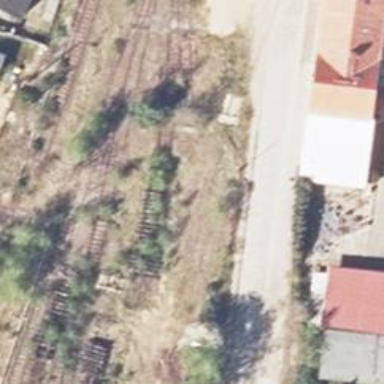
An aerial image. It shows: Abandoned railway yard.